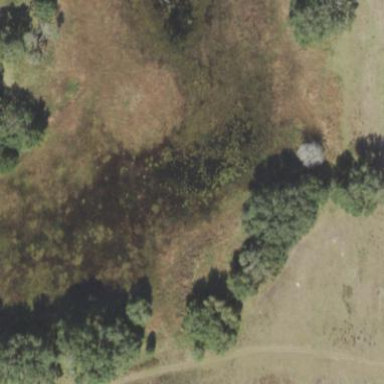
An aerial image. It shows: Wetland area characterized by wet meadow.